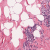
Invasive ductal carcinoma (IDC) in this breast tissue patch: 1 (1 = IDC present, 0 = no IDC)